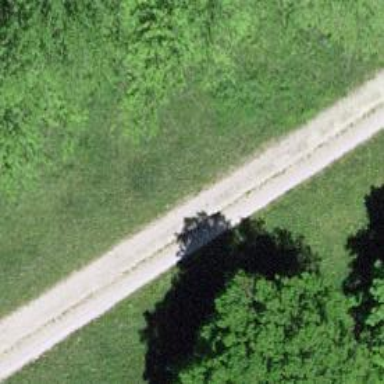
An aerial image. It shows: Track with fine gravel surface. The track has grade2 tracktype.